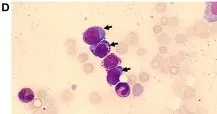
F show the cells at greater magnification; objective 63x). (A,D) Show a hypoplastic bone marrow after stem cell transplantation with up to 10% myeloblasts (marked by an arrow) resembling early relapse after allo-HSCT. Leukemic blasts display a basophilic cytoplasm frequently containing vacuoles.
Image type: pathology (giemsa)